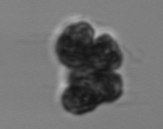
Label: Corymbellus